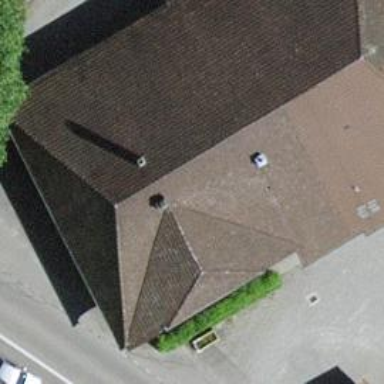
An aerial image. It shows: Restaurant.